Question: I am using ggplot2 to produce the attached file.
My question is how can I use R+ggplot2 in order to make this plot less busy and easier to see what is going on in the data? There are about 1000 observations and each observation has between 1 and 15 data points. I connect the observations with >1 datapoint with lines.
Is there maybe something to be done with the color scheme? Or possibly grouping things together?
My code looks something like this:
'''
ggplot(data, aes(variable, value, group=Name, color=Name))+
geom_point(alpha=.2, size=5)+
geom_line()+
geom_text(aes(label=Name),hjust=0, vjust=0, size=2)
'''
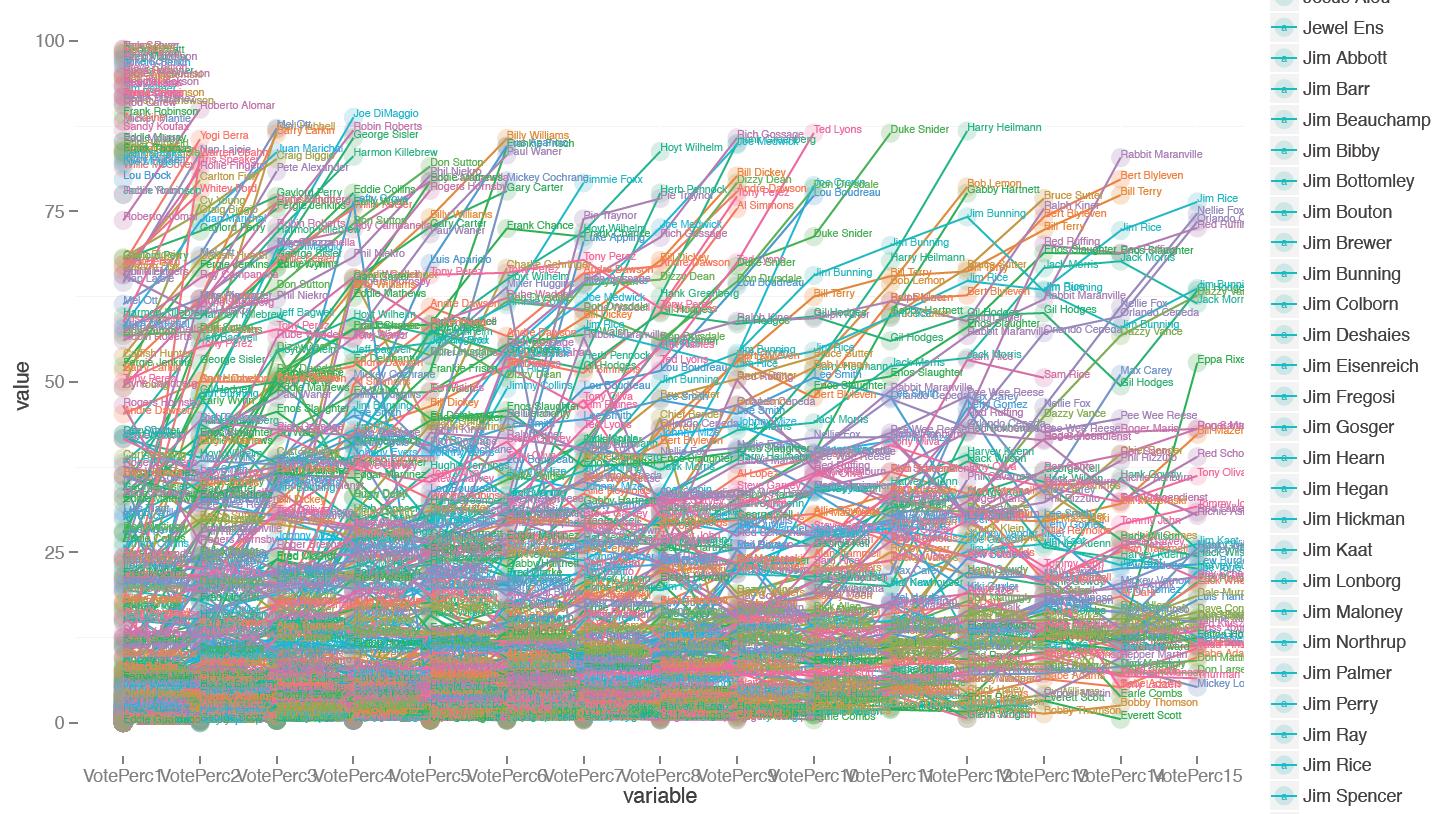
Answer: Before any advice can be given you need to determine what data you want to group together. Perhaps you can group your data by gender/age. This can be done by changing 'color = Name' into 'color = Gender' if that column exists in your data.
The color scheme can be changed with scale_brewer. However, in every palette there are limited colors available so it will not be possible to have a distinct different color for each individual. <URL>
If you want, your legend can also be changed in multiple columns with
'''
+ guides(fill=guide_legend(ncol=2))
'''
You can also change your theme options with
'''
axis.text.x = element_text(angle = -330)
'''
To turn your x-axis which will make it readable.